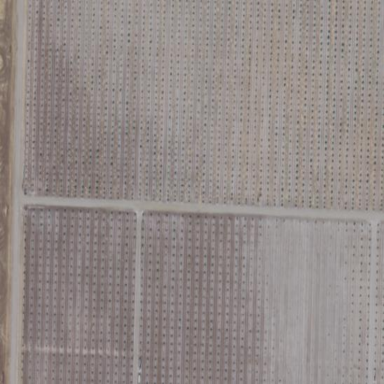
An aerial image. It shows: Orange orchard with rows of vibrant orange trees.